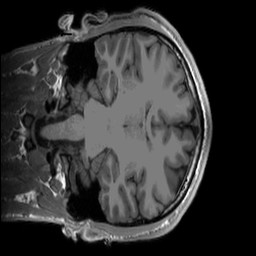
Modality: T1w
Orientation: coronal
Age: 19
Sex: male